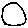
Label: circle